Question: I'm coding a "popup window" in JavaScript and I've come across an interesting thing:

The navy square under the popup window is visible even though I would expect it to be hidden. The popup was added after the square, so it should be on the top.
CSS 'opacity' property of the navy square is '0.3'. From what I've tried, it seems that every number from the interval '(0,1)' would yield the same result. If I change it to '1', then it behaves as expected (i.e. the part of the square under the popup is hidden).
I've tried to set the 'z-index' property to '10' for the square and '100' for the popup, but it doesn't change anything.
What am I missing? Why is part of square displayed?
Tested browsers:
- -
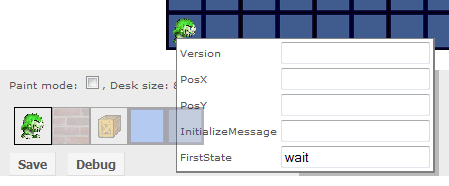
Answer: This is not a bug and is actually . It's a bit confusing as the <URL>:
> Since an element with opacity less than 1 is composited from a single
offscreen image, content outside of it cannot be layered in z-order
between pieces of content inside of it. For the same reason,
implementations must create a new stacking context for any element
with opacity less than 1. If an element with opacity less than 1 is positioned,
the 'z-index' property applies as described in [CSS21], except that
'auto' is treated as '0' since a new stacking context is always
created. See section 9.9 and Appendix E of [CSS21] for more
information on stacking contexts. The rules in this paragraph do not
apply to SVG elements, since SVG has its own rendering model ([SVG11],
Chapter 3).